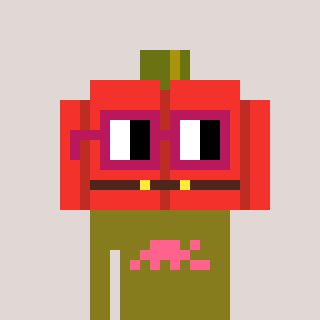
a pixel art character with square dark red glasses, a pumpkin-shaped head and a gunk-colored body on a warm background